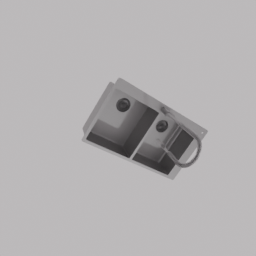
Label: appliances